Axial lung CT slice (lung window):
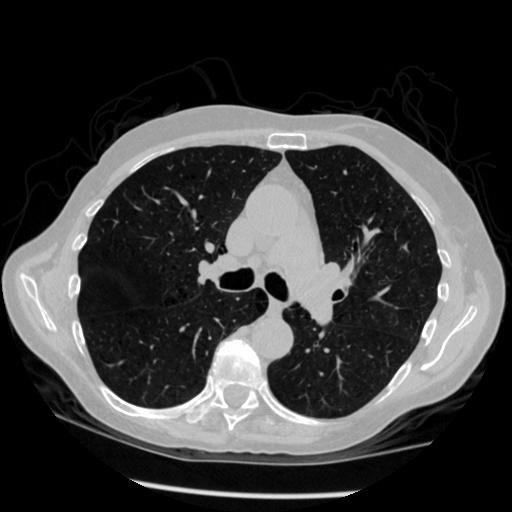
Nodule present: no